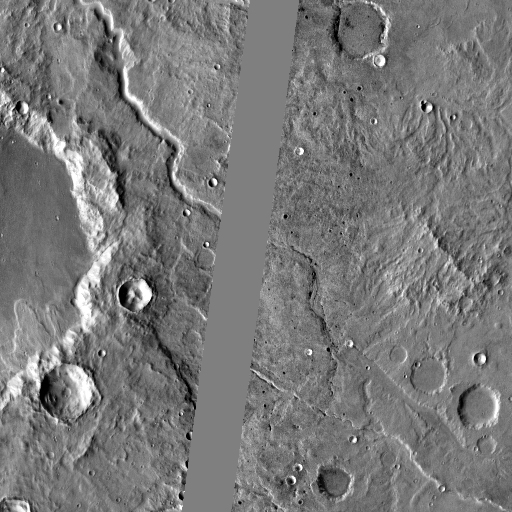
Crater classes present: Background, Other, Layered, Buried, Secondary